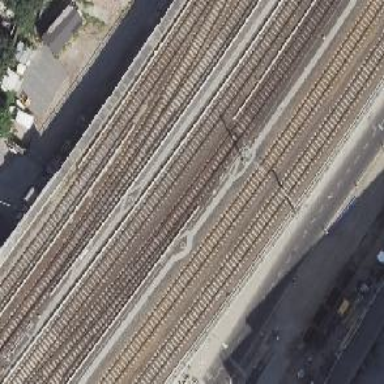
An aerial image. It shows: Railway signal.